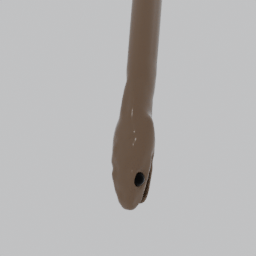
Label: animals